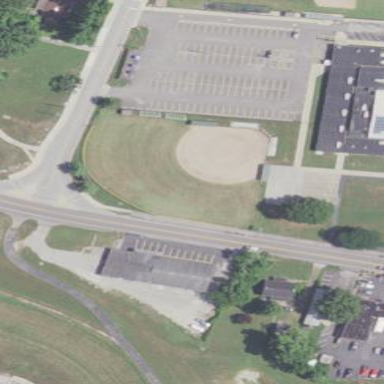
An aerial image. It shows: Softball pitch for leisure sports.